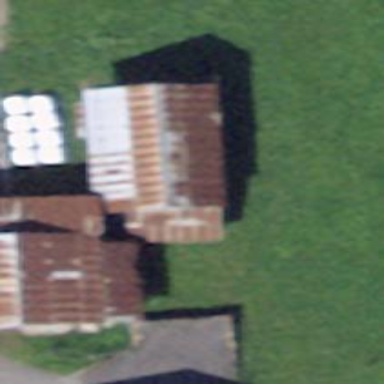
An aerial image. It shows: Barn.